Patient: sex F, age 60
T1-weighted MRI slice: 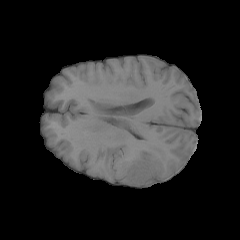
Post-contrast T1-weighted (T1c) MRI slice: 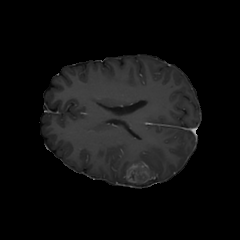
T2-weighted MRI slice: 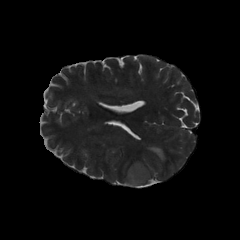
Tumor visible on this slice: yes
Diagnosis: Glioblastoma, IDH-wildtype
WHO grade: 4